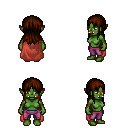
a pixel art fantasy rpg character, female body template, orc, green skin, maroon cape, magenta pants, brown unkempt hairstyle, four views (front, back, left, right), 2x2 character sprite sheet, small pixel art, hard edges, no anti-aliasing